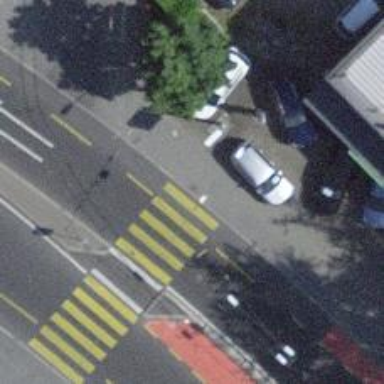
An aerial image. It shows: Kerb barrier.